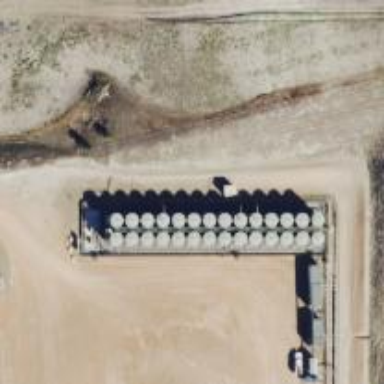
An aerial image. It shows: Storage tank with man-made structure.